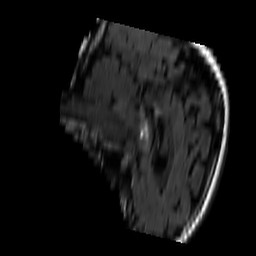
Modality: FLAIR
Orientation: sagittal
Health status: ill
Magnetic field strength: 3 T